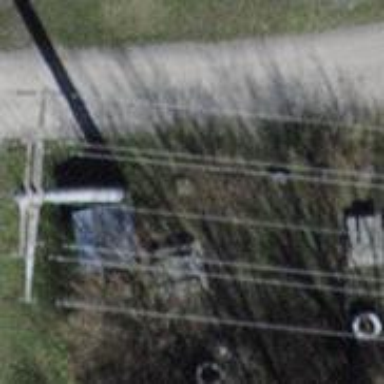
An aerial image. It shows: Power pole.